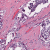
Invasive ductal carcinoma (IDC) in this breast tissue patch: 1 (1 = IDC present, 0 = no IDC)